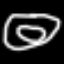
Label: donut